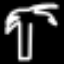
Label: palm tree